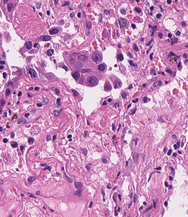
Tumor epithelial tissue: yes
Tumor-associated stroma tissue: yes
Normal tissue: no